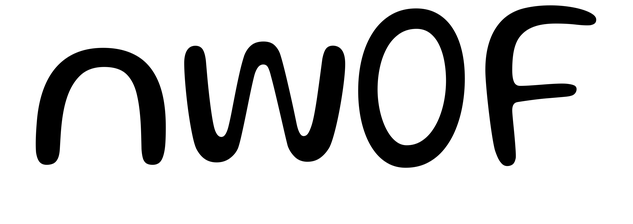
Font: Gluten_Light